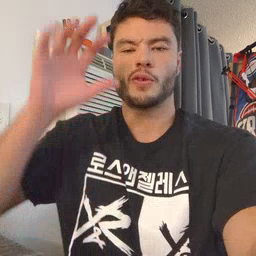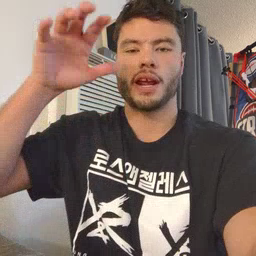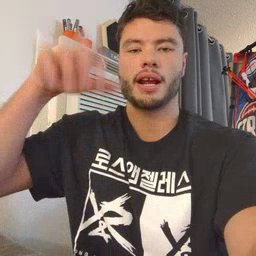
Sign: rain